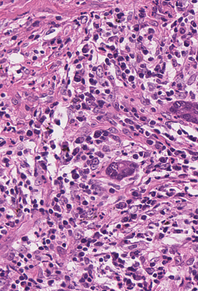
Tumor epithelial tissue: yes
Tumor-associated stroma tissue: yes
Normal tissue: no